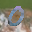
Label: 0